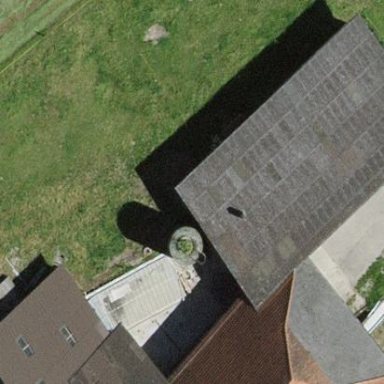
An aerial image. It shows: Garage building.